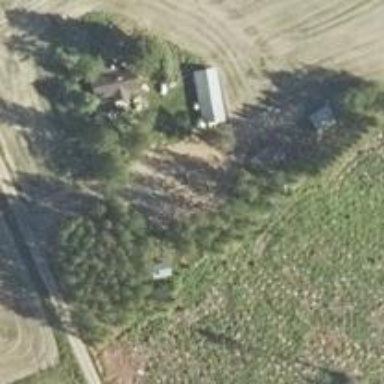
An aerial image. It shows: Farmyard area.